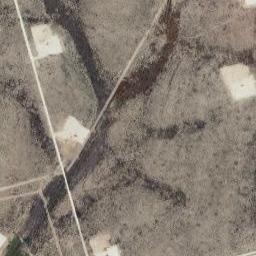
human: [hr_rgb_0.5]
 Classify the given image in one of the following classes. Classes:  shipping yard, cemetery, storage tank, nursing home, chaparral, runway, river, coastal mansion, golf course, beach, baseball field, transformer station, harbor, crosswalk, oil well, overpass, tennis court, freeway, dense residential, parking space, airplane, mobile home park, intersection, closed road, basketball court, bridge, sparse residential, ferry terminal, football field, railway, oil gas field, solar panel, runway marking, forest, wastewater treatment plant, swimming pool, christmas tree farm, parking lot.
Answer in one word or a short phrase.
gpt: oil gas field